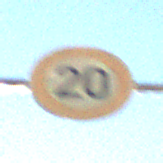
Verkehrszeichen: Geschwindigkeit20
Umgebung: Outdoor, Nature
Tageszeit: MorningAfternoon
Wetter: PartlyCloudy
Licht: Natural
Jahreszeit: NotSpecified
Kontrast: HighContrast